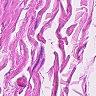
Metastatic tissue present: no